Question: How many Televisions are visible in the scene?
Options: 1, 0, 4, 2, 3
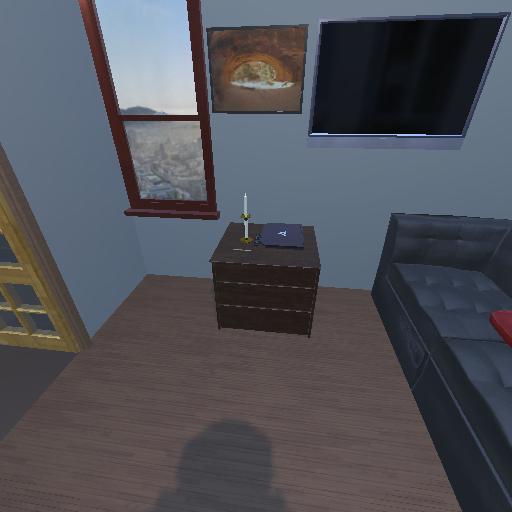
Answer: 1